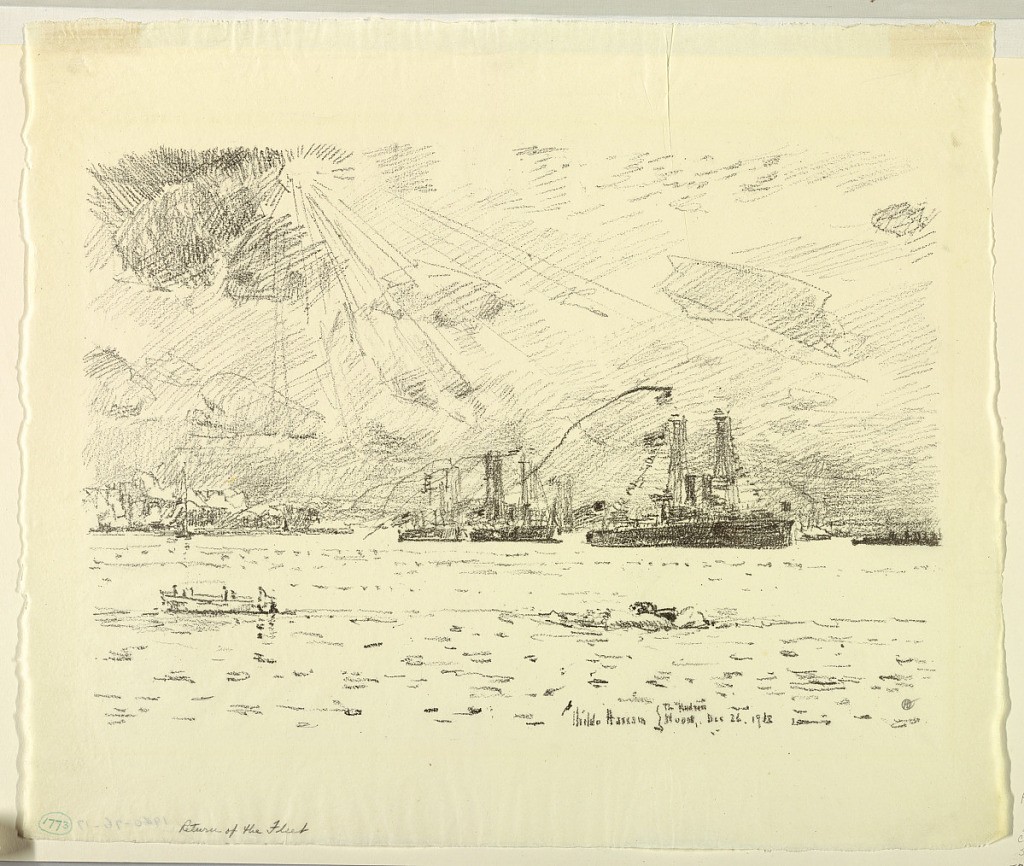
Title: Return of the Fleet
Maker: Childe Hassam, American, 1859–1935
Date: December 26, 1918
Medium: Lithograph on tracing paper with deckle edges
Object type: Print
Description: Naval ships are at anchor in the Hudson River. A launch seen in lower foreground.